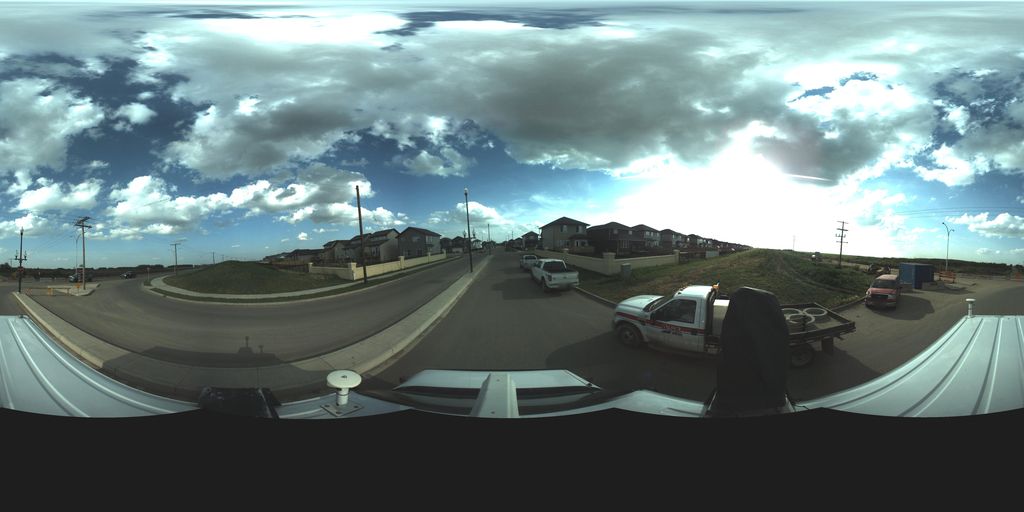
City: saskatoon